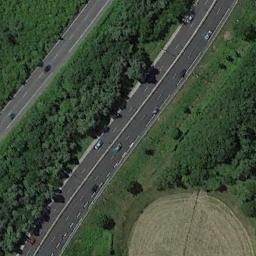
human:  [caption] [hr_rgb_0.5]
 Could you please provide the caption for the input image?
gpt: The highways are particularly slender .

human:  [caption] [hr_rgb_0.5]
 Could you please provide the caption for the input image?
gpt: The freeway is between the grass and some trees .

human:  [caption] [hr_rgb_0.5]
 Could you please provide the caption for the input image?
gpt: Two straight freeways go through the forest with a clearing and some cars are driving on freeways .

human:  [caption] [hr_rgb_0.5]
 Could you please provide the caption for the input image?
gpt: There is a large green forest around the freeway, There are many cars on the freeway, And a yellow bare land in the forest .

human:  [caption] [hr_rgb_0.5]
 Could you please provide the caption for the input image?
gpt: There are many green trees and a circular farmland beside the freeway .